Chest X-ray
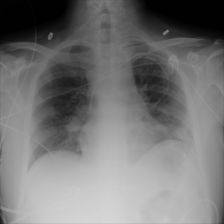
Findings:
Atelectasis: negative
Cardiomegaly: negative
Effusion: negative
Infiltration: negative
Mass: negative
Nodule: negative
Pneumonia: negative
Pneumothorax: negative
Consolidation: negative
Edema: negative
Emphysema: negative
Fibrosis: negative
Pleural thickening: negative
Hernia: negative